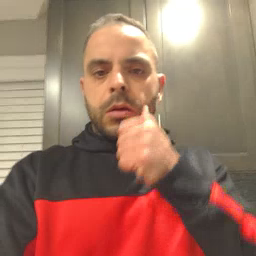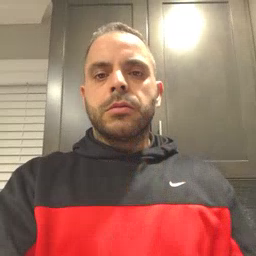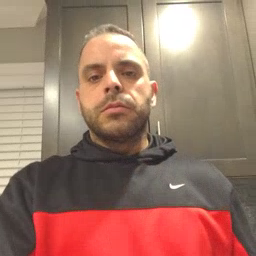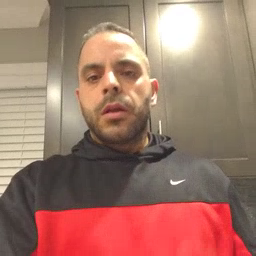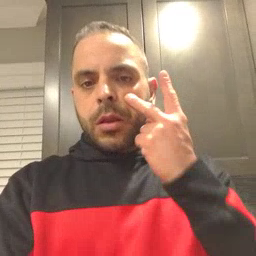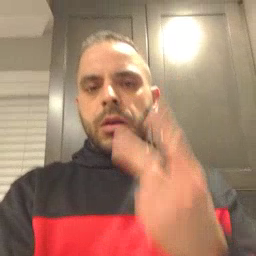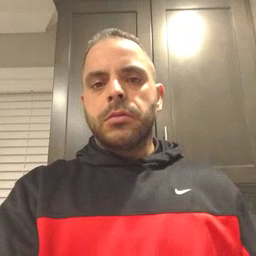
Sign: look